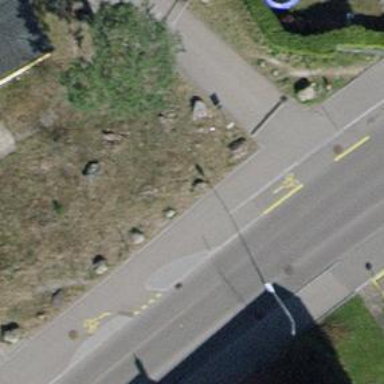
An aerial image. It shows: Asphalt cycleway.